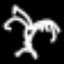
Label: palm tree